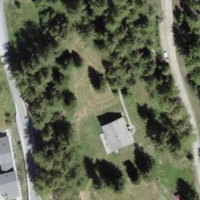
EUNIS habitat code: 44
Species observed at this site:
Echium vulgare